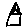
Label: house